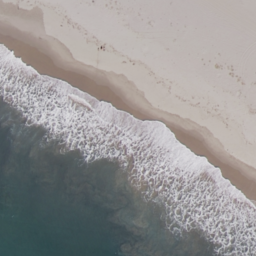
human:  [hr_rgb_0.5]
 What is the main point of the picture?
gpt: beach